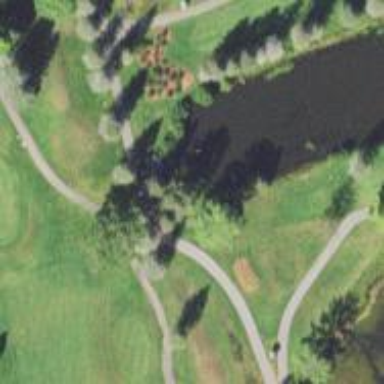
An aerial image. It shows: Path for golf carts.